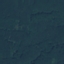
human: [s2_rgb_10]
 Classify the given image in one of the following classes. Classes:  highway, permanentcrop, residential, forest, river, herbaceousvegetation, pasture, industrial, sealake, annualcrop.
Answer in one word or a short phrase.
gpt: Forest